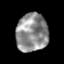
Tissue: lung
Cell type: Epithelial cells
Senescence score: 0.1593
Nuclear area (px): 1186
Mean DAPI intensity: 142.71